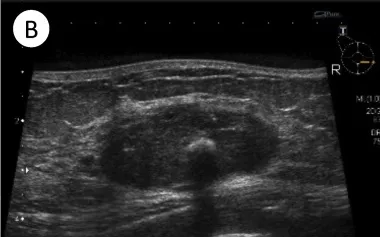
Pre-NAC imaging examinations of the right breast tumor (Fig. B: Ultrasonography showed a solitary mass with smooth or irregular margins.
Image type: radiology (ultrasound)